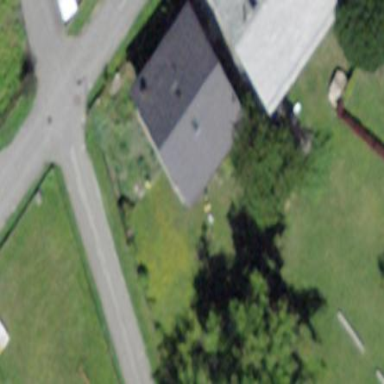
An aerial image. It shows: Simple house.